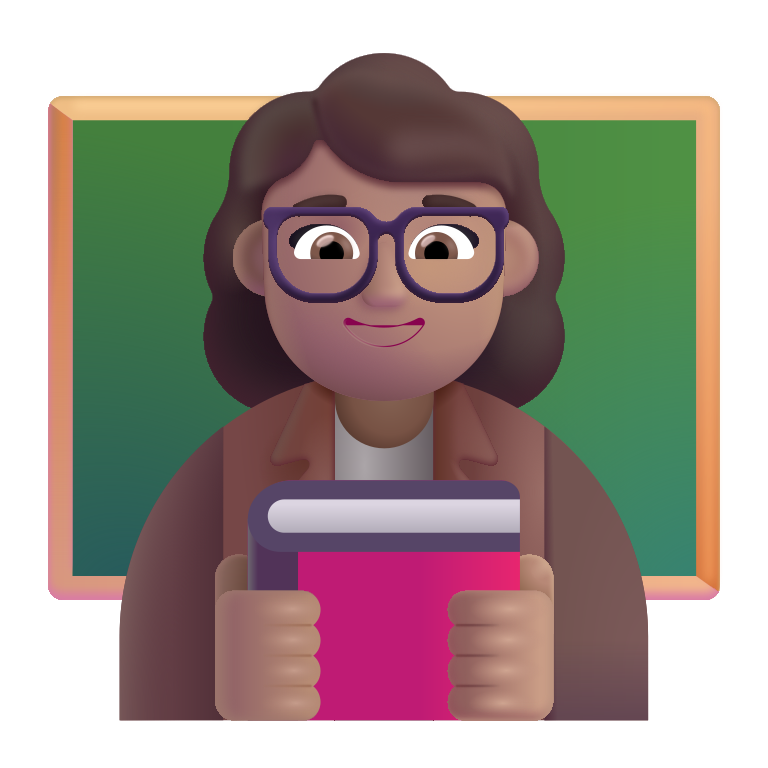
woman teacher color